Aerial crown-view tile of a tropical tree (Barro Colorado Island, Panama), acquired 20250818:
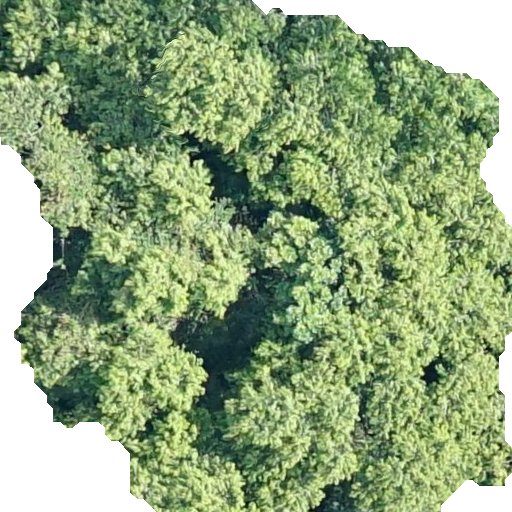
Species: Guazuma ulmifolia
GBIF accepted scientific name: Guazuma ulmifolia
Crown area: 372.027 m²